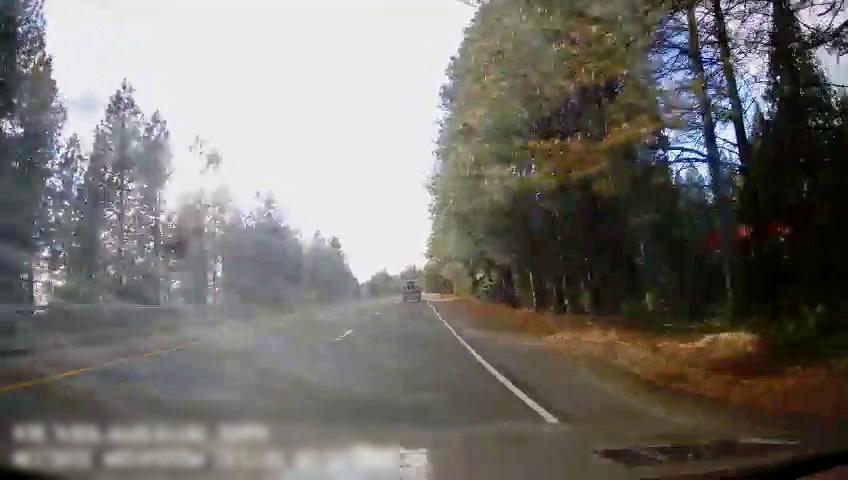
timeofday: Day
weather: Sunny
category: Drivable Space
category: Vehicles | Van
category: Lanes | Alternate Lane
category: Lanes | Current Lane
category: Lanes | Current Lane